Question: i'm having 3 containers with not the same height and i want to stack them horizontally howver the smaller boxes are at the bottom. How can i fix it?

Here is the code i'm using for the boxes:
'''
.brand{
border: 1px solid black;
border-radius: 6px;
-webkit-border-radius: 6px;
-moz-border-radius: 5px;
padding: 9px;
margin-top: 10px;
background-image: url('/pcbuilds/assets/images/squared_metal.png');
margin-left: auto;
margin-right: auto;
display: inline-block;
width: 200px;
}
'''
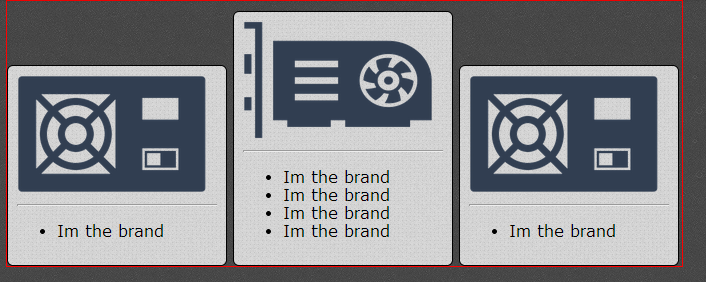
Answer: 'vertical-align' has to be used for inline and inline-boxe content, defaut 'vertical-align' value is 'baseline'.:
'''
.brand{
border: 1px solid black;
border-radius: 6px;
-webkit-border-radius: 6px;
-moz-border-radius: 5px;
padding: 9px;
margin-top: 10px;
background-image: url('/pcbuilds/assets/images/squared_metal.png');
margin-left: auto;
margin-right: auto;
display: inline-block;
vertical-align:top;
width: 200px;
}
'''